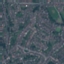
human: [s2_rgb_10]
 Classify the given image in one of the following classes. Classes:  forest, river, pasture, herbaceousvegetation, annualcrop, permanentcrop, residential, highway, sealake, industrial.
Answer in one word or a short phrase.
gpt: Residential